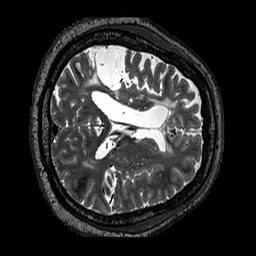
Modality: T2w
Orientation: axial
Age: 46
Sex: male
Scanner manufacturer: siemens
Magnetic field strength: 3 T
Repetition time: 3.2 s
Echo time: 0.567 s